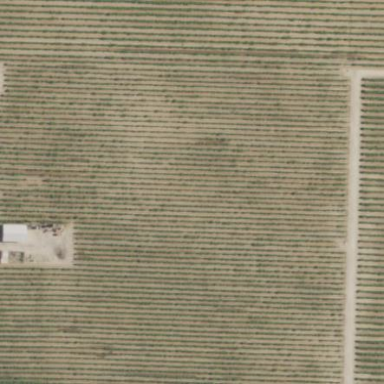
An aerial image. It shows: Vineyard where grapes are grown.